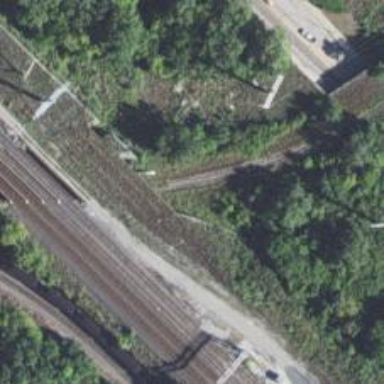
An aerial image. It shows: Abandoned railway.